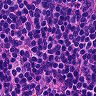
Metastatic tissue present: no